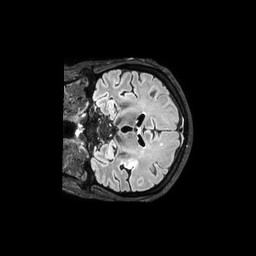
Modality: FLAIR
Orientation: coronal
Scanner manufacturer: philips
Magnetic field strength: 3 T
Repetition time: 4.8 s
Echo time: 0.34 s